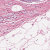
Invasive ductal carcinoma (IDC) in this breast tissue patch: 0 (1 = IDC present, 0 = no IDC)